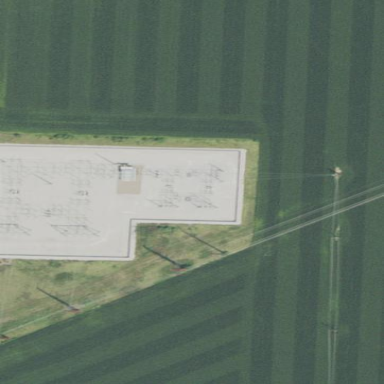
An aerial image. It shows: Transmission substation.